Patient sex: F
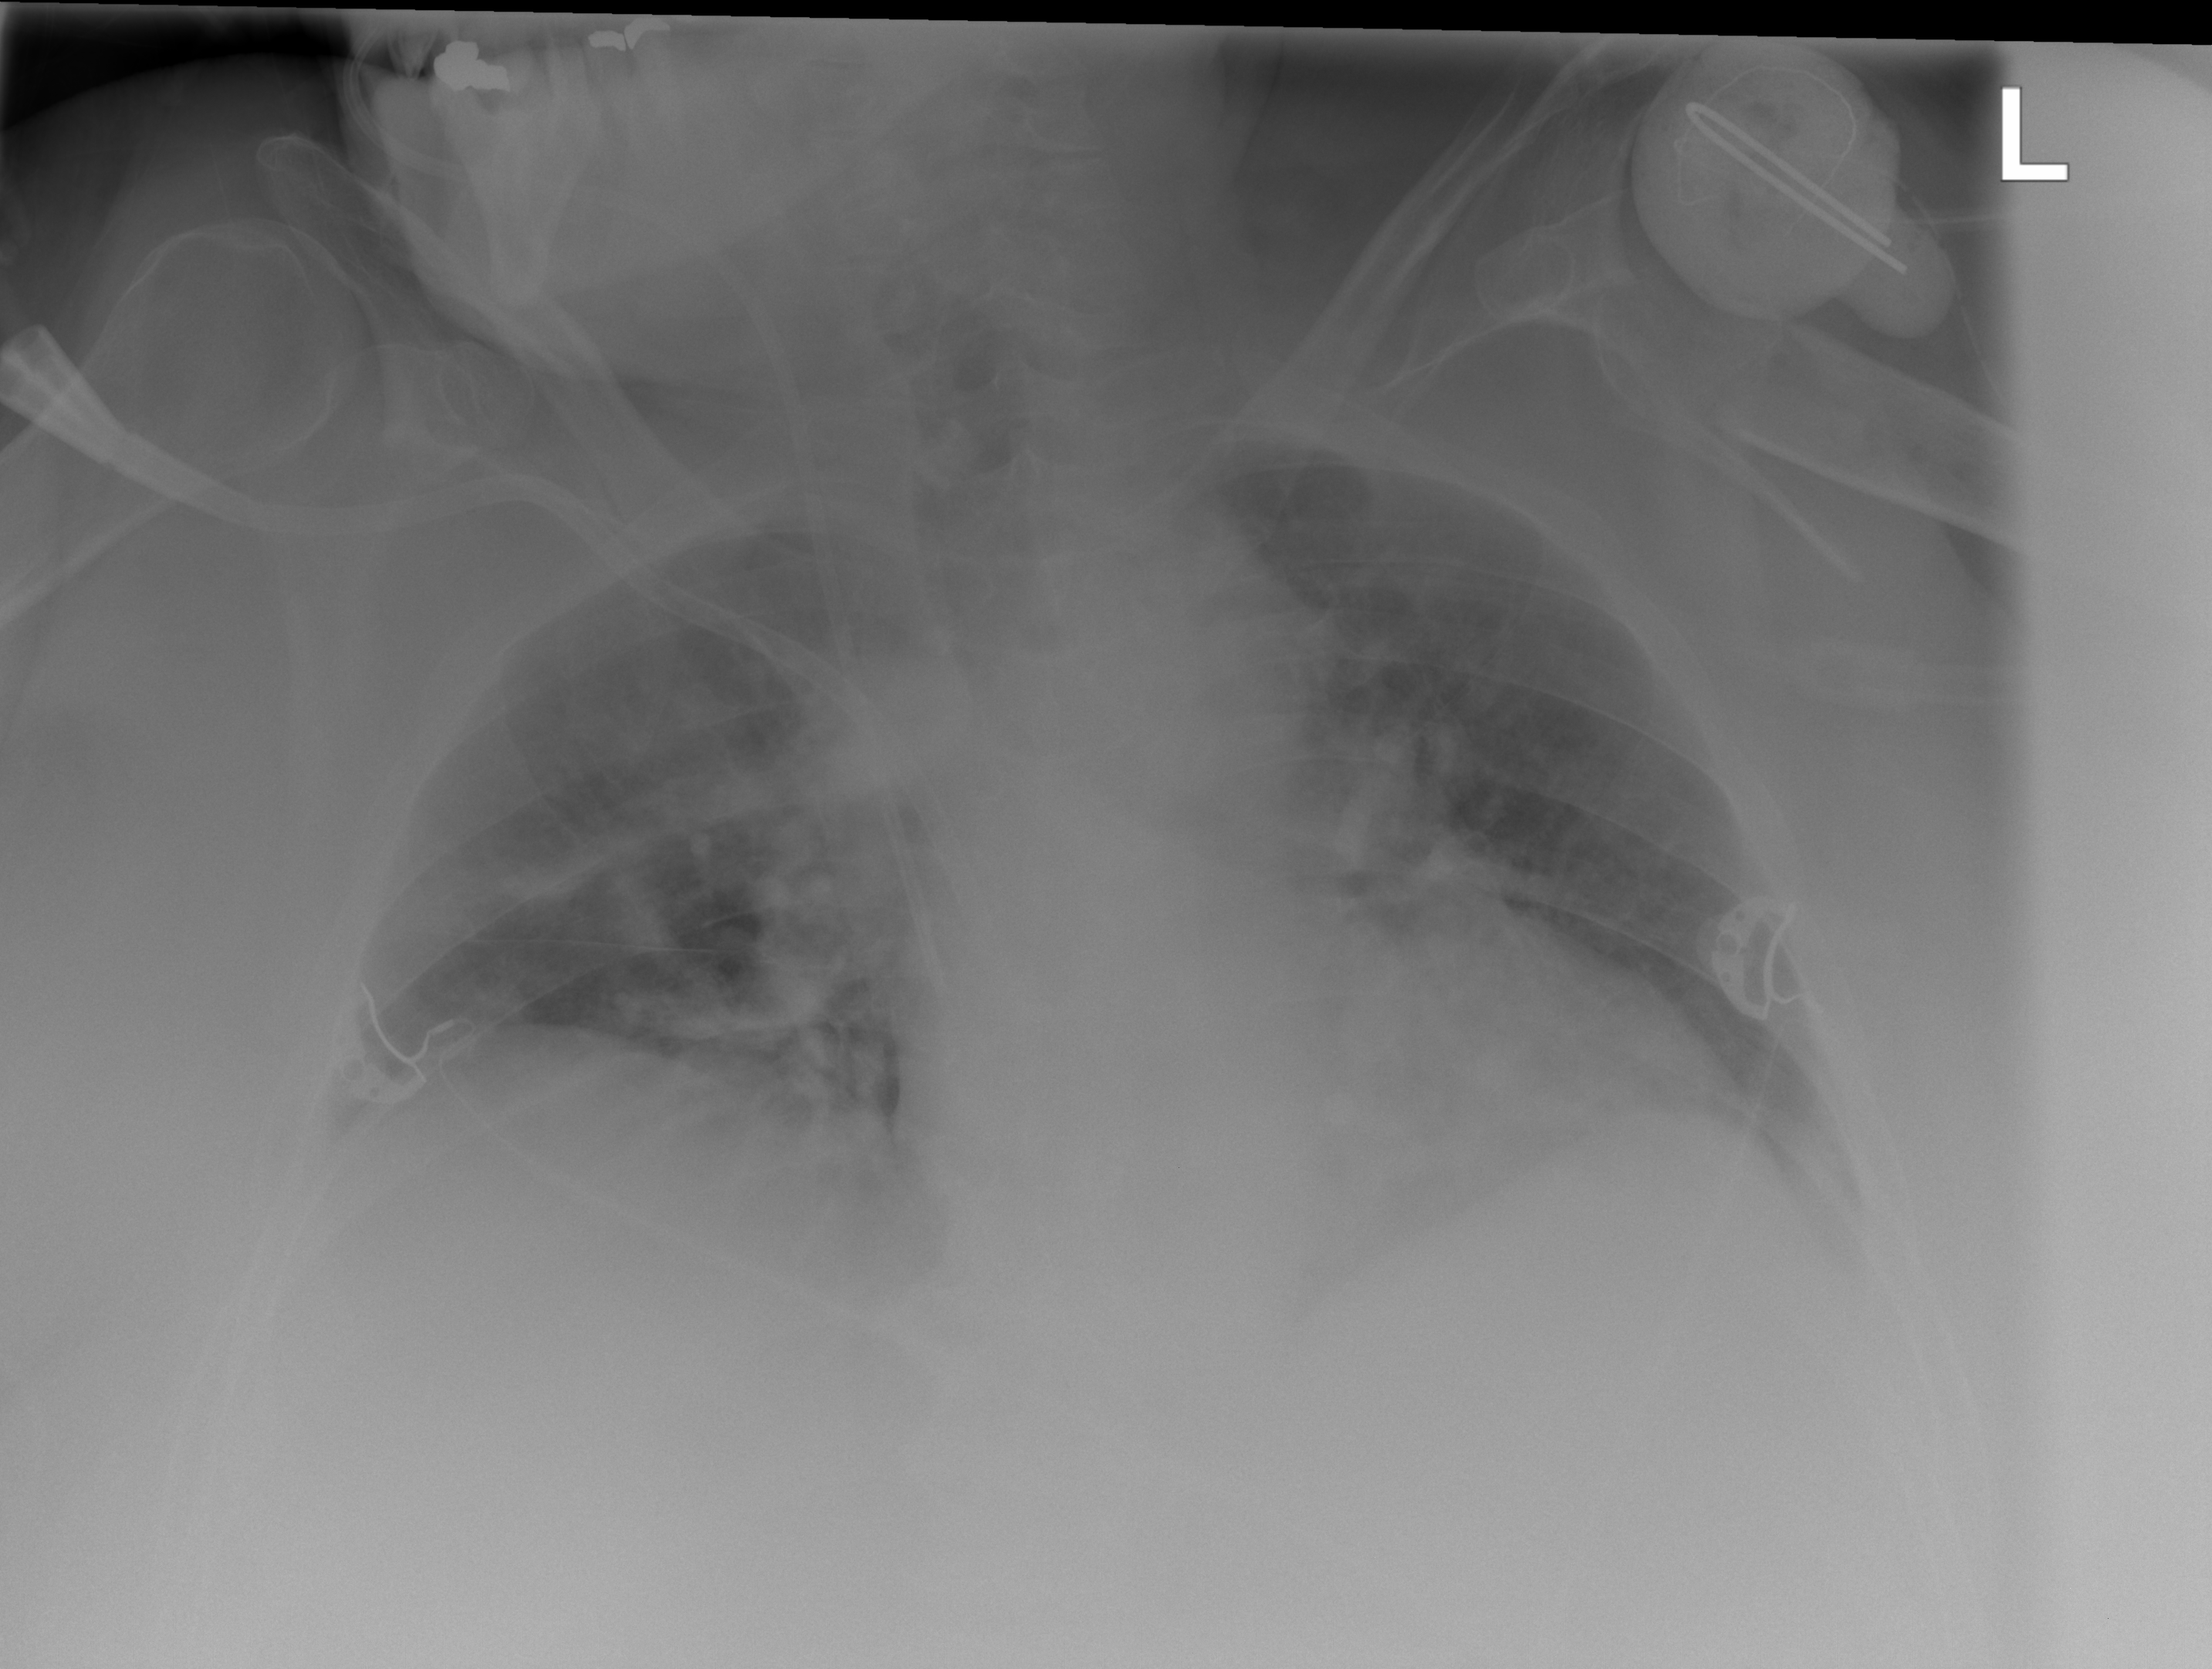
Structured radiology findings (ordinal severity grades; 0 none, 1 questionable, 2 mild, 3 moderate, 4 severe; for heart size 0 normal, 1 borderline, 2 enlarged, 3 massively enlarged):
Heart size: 2
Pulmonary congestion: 2
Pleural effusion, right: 0
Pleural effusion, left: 0
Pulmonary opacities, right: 1
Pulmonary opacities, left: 1
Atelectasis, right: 2
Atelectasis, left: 2